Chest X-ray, AP view. Patient: 64 years old, sex M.
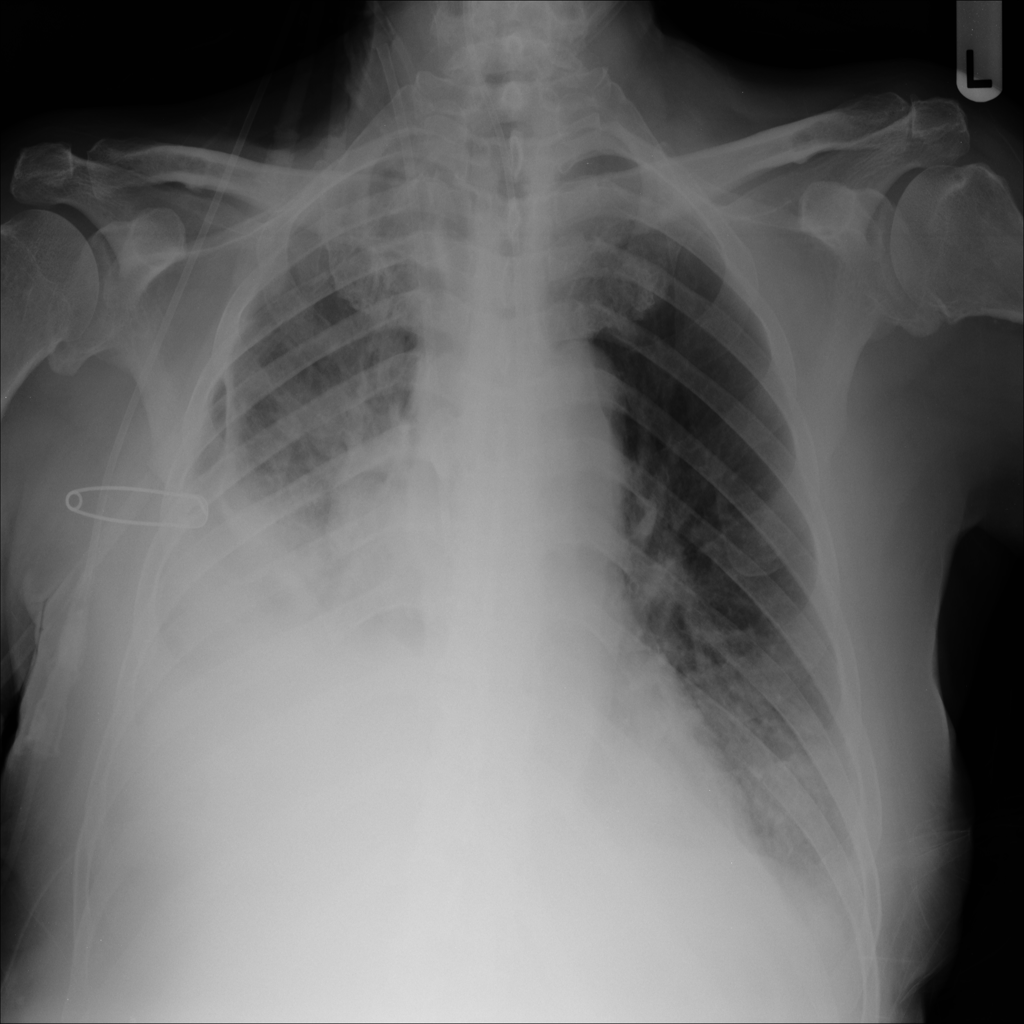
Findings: Infiltration, Pneumothorax